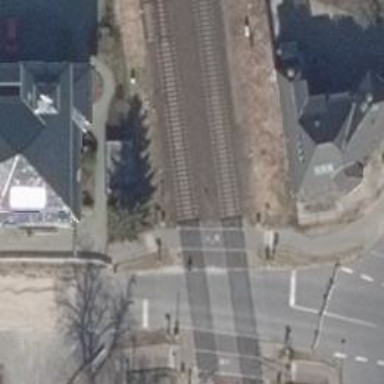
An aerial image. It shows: Railway crossing with lights and full barrier.